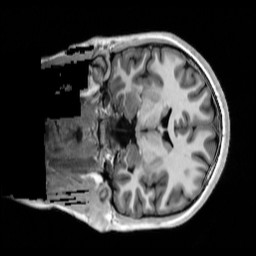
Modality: T1w
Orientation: coronal
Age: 22
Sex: female
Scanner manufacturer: siemens
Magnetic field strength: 3 T
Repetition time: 4 s
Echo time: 0.00289 s